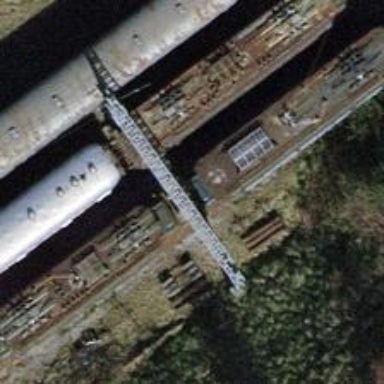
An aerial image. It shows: Rail yard with electrified contact lines for the trains.